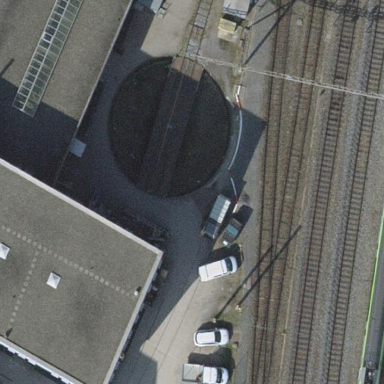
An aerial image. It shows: Railway turntable.